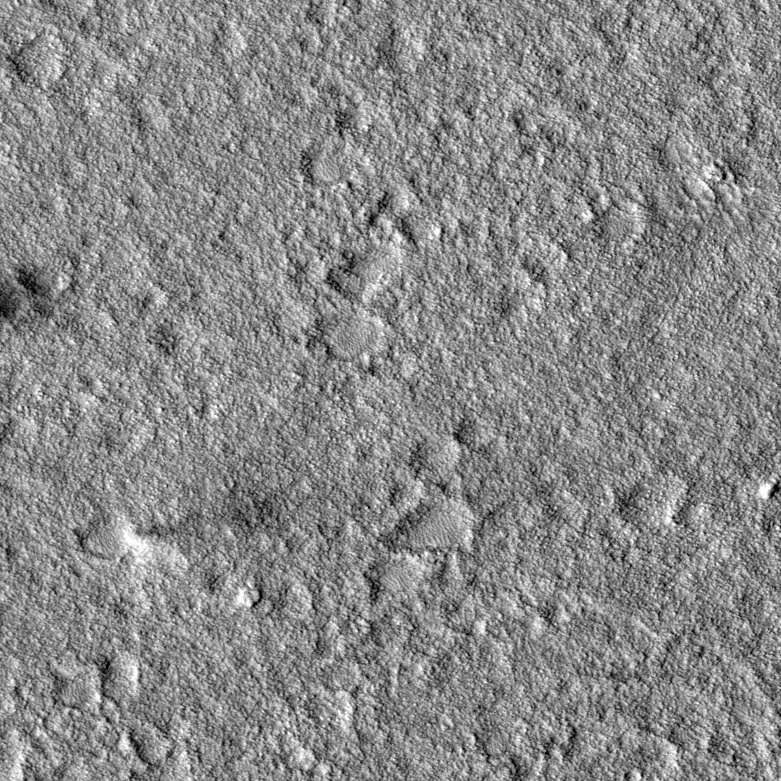
Label: dustdevil